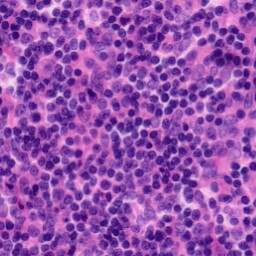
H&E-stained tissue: Tonsil